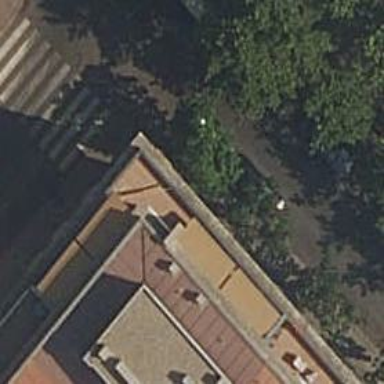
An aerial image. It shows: Restaurant.